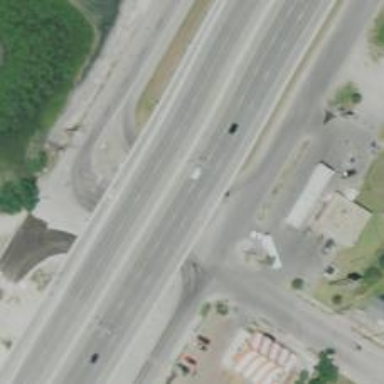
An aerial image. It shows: Asphalt road at the secondary link level.